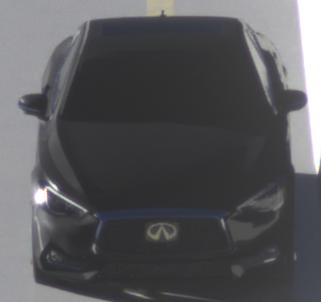
Make: Infiniti
Model: Q60 2.0t
Detailed model: Q60 (V37)
Model produced from: 2016/10
Model produced until: 2018/08
Doors: 2
Color: black
Road condition: wet road
Daytime: sunrise or sunset
Contrast: high contrast